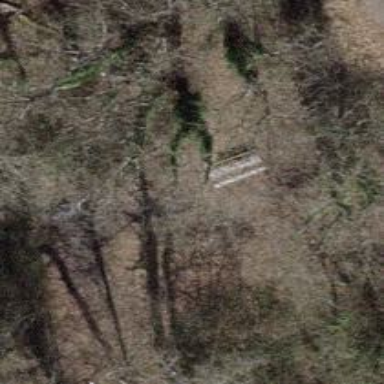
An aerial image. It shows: Picnic table located in leisure land area.